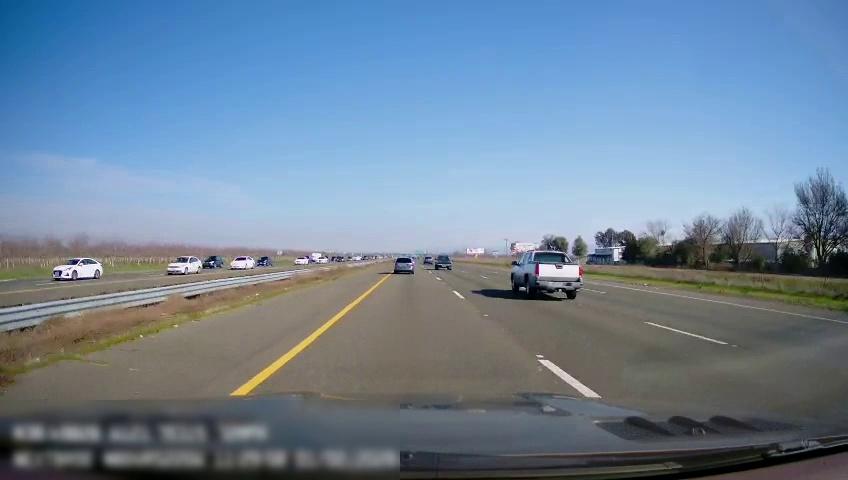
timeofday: Day
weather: Sunny
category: Drivable Space
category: Drivable Space
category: Vehicles | Car
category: Vehicles | Car
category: Vehicles | Car
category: Vehicles | Car
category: Vehicles | Car
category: Vehicles | Car
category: Vehicles | Car
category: Vehicles | Car
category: Vehicles | Truck
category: Vehicles | SUV
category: Vehicles | Truck
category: Vehicles | Truck
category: Lanes | Current Lane
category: Lanes | Current Lane
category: Lanes | Alternate Lane
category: Lanes | Alternate Lane
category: Lanes | Alternate Lane
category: Lanes | Opposite Lane
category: Lanes | Opposite Lane